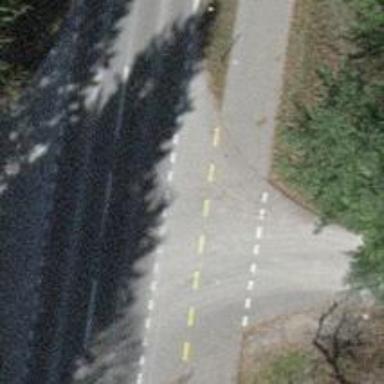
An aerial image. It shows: Asphalt track with grade1 tracktype. There is embankment along the road.